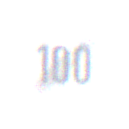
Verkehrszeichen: EndeGeschwindigkeit100
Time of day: MorningAfternoon
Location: Outdoor (Nature)
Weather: PartlyCloudy
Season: NotSpecified
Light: Natural